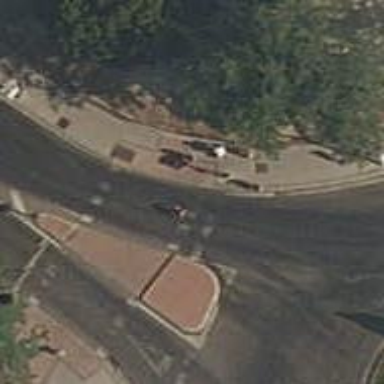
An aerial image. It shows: Road with traffic signals at crossing.